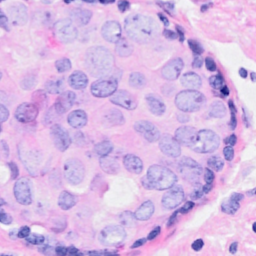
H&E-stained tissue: Breast